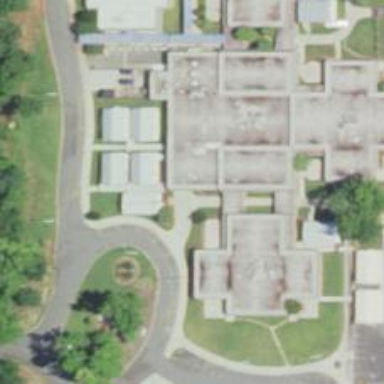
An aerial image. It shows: School.